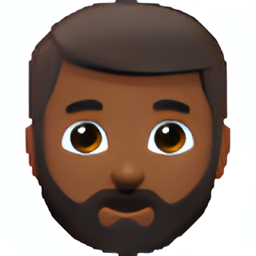
Name: bearded person
Emoji: 🧔🏾
Group: People & Body
Sub-group: person